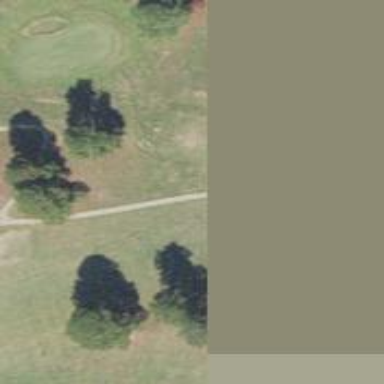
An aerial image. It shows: Golf tee.